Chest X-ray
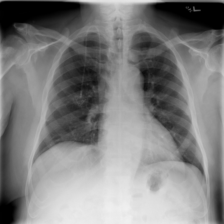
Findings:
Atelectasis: negative
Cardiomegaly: negative
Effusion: negative
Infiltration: negative
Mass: negative
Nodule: negative
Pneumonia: negative
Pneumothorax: negative
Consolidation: negative
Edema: negative
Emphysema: negative
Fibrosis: negative
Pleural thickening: negative
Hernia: negative